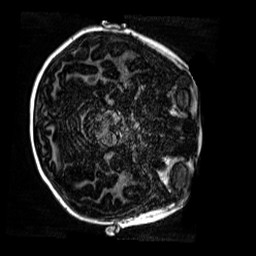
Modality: MP2RAGE
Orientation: axial
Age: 9
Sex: female
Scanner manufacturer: siemens
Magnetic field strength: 3 T
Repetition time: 4 s
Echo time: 0.00299 s